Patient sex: M
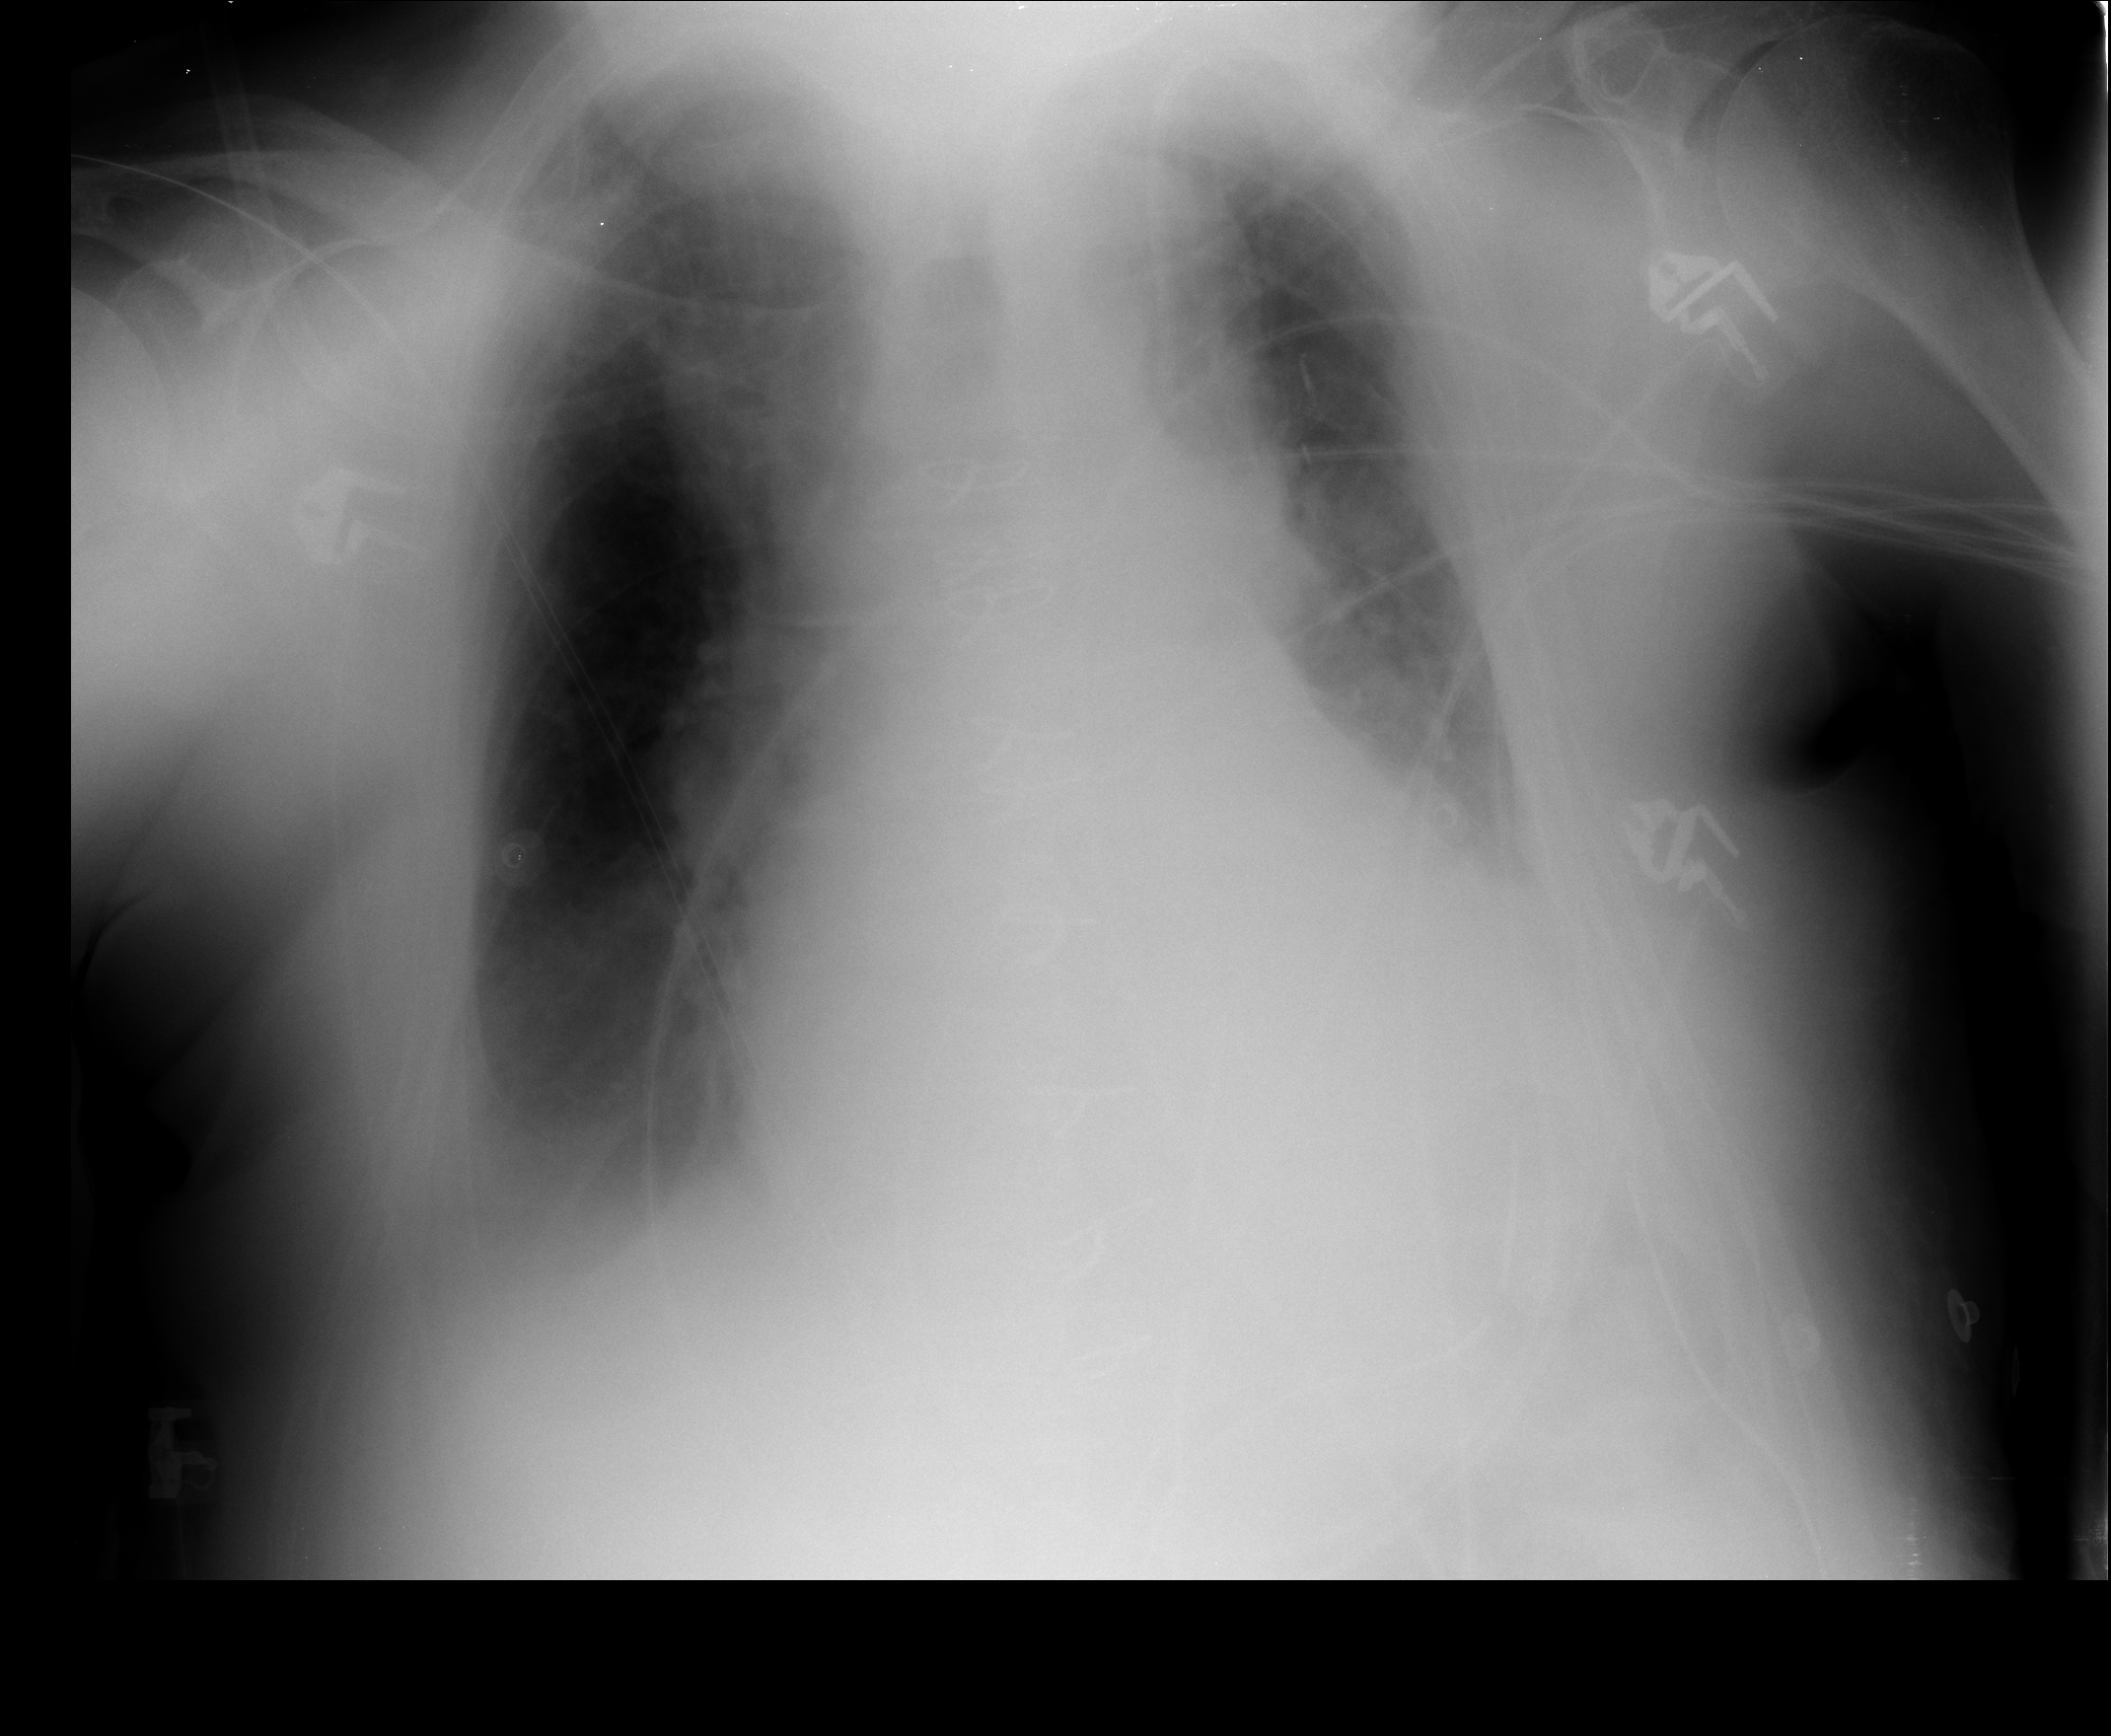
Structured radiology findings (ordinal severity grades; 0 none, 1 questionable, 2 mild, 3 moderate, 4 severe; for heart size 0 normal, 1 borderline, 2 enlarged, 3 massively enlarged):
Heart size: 2
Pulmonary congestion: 2
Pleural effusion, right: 2
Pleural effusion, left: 2
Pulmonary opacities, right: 1
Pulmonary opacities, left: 2
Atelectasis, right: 2
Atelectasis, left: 2